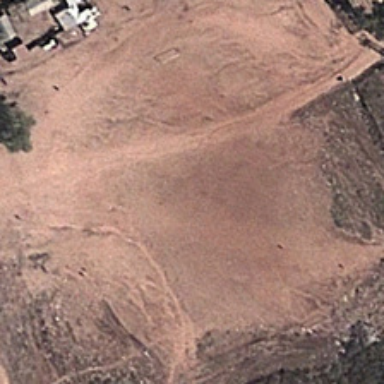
Here is an large area of bare land with some buildings and plants nearby .